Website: slack
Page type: stored-credit-cards
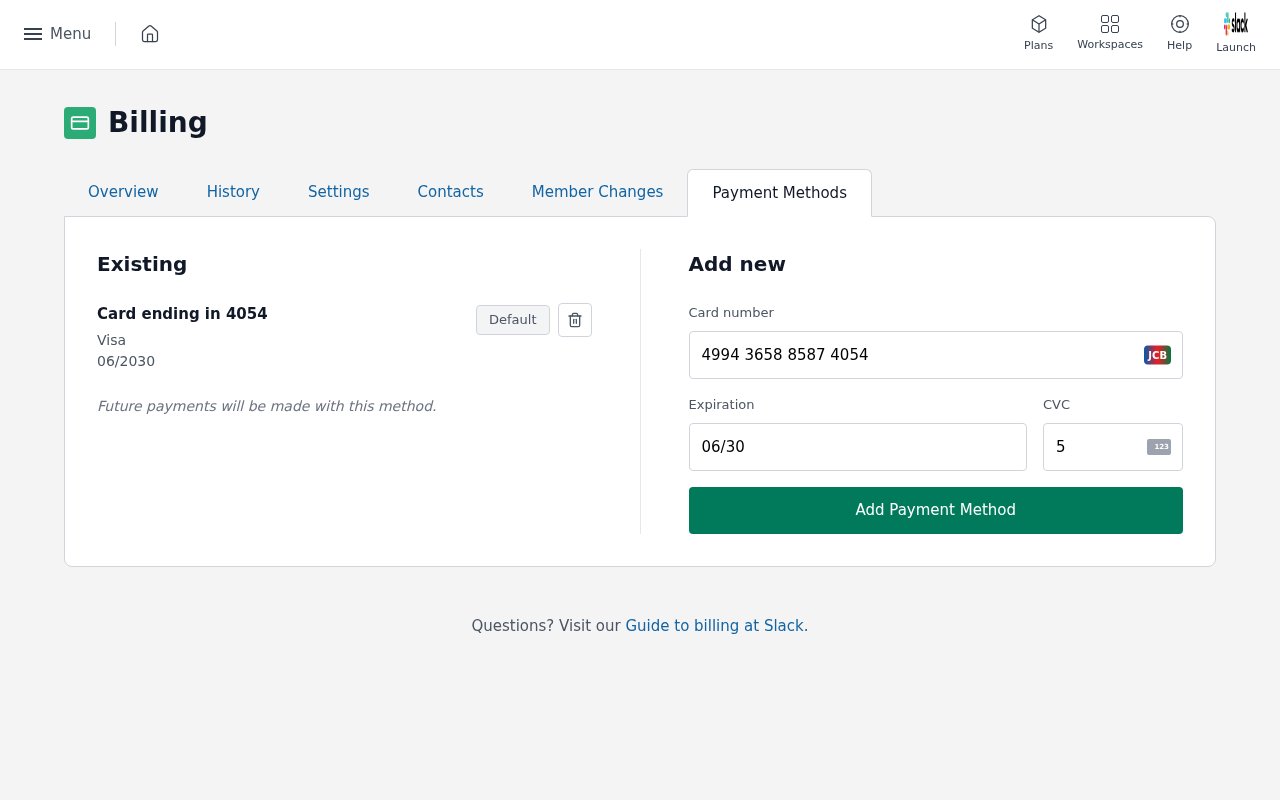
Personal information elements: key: PII_CARD_CVV
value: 520
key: PII_CARD_EXPIRY
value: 06/2030
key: PII_CARD_EXPIRY
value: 06/30
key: PII_CARD_LAST4
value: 4054
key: PII_CARD_NUMBER
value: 4994 3658 8587 4054
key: PII_CARD_TYPE
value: Visa